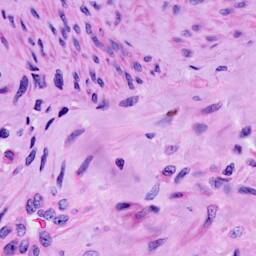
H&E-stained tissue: Cervix